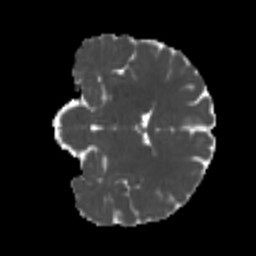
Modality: MD
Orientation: coronal
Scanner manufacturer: siemens
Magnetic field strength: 3 T
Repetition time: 4 s
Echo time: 0.0594 s